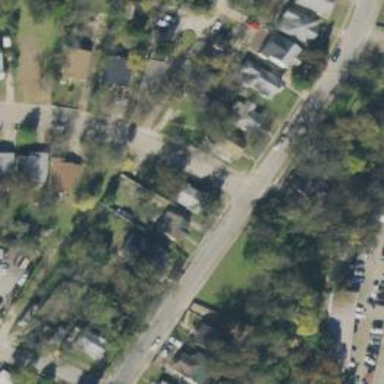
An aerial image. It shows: Alley classified as service road.